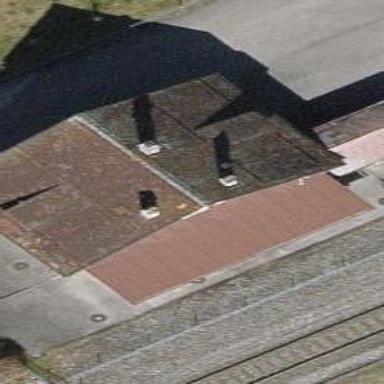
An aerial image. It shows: Train station with hipped roof shape.